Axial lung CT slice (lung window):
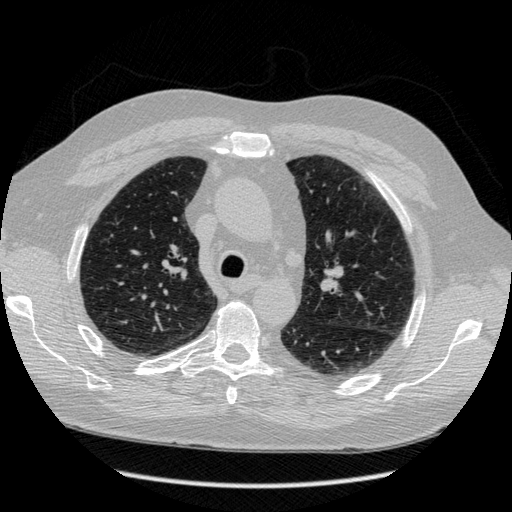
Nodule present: no